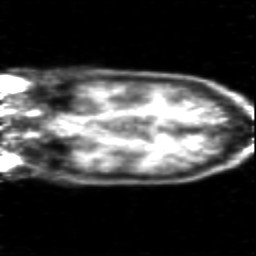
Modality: PET
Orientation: coronal
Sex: female
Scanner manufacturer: siemens